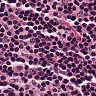
Metastatic tissue present: no